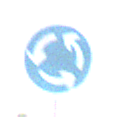
Verkehrszeichen: Kreisverkehr
Umgebung: Outdoor, RoadRail
Tageszeit: Midday
Wetter: PartlyCloudy
Licht: Natural
Jahreszeit: NotSpecified
Kontrast: HighContrast